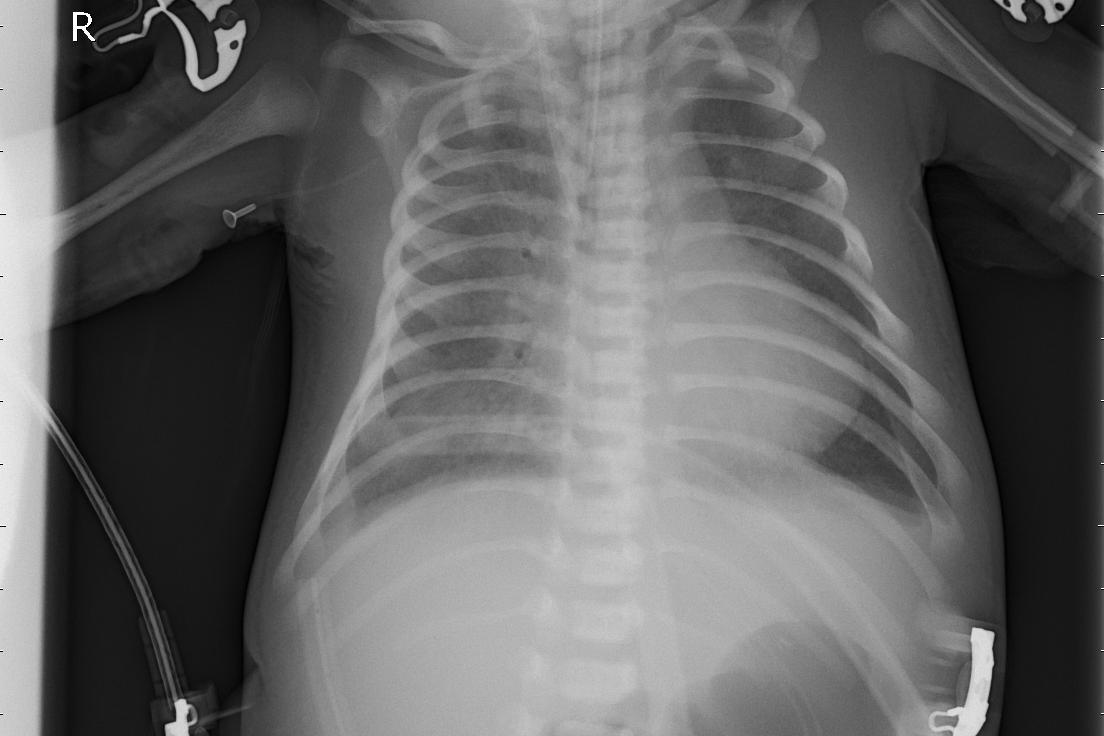
Diagnosis: PNEUMONIA